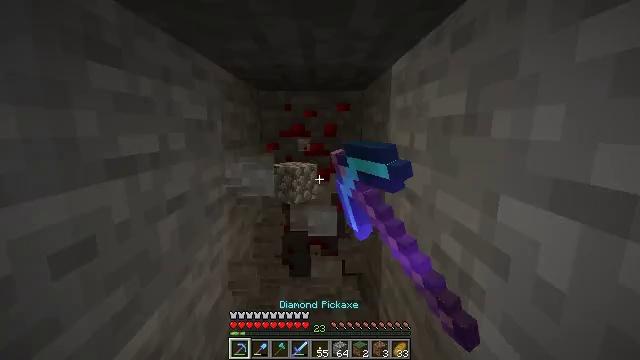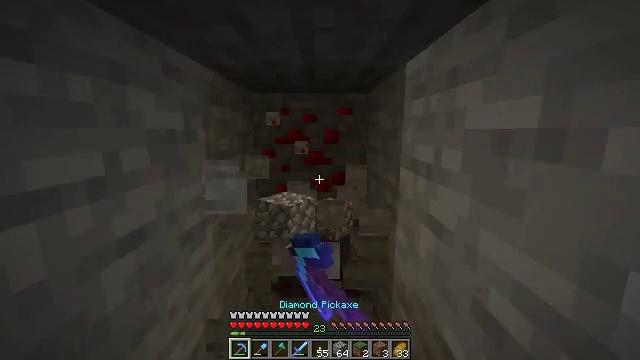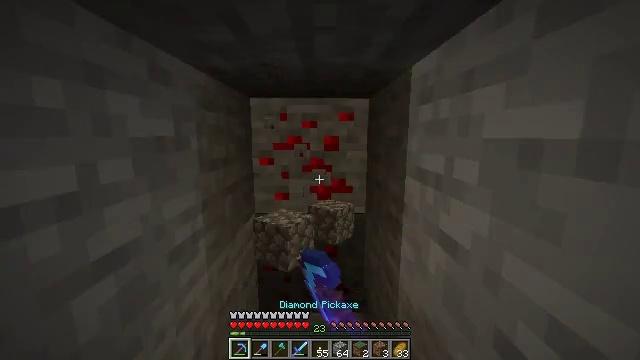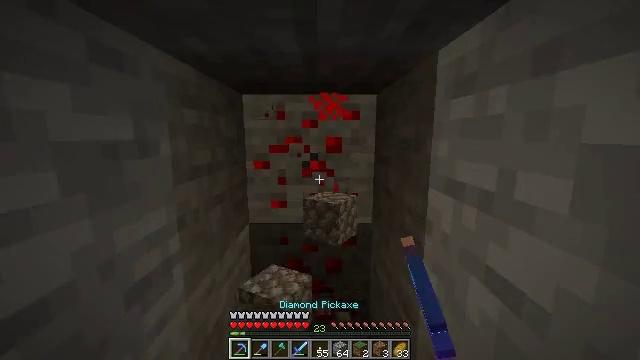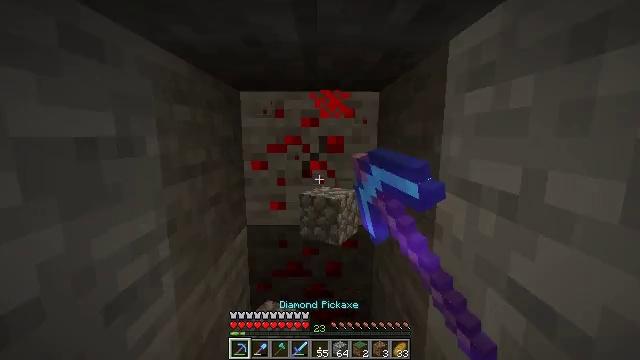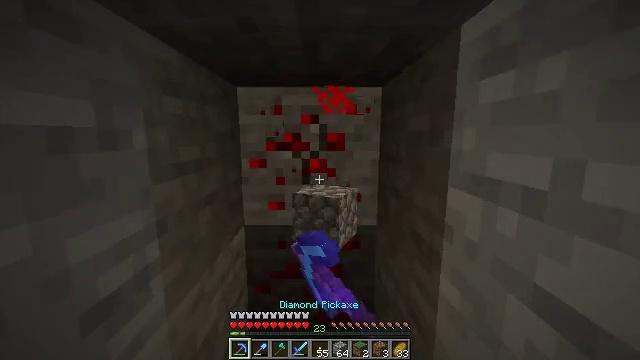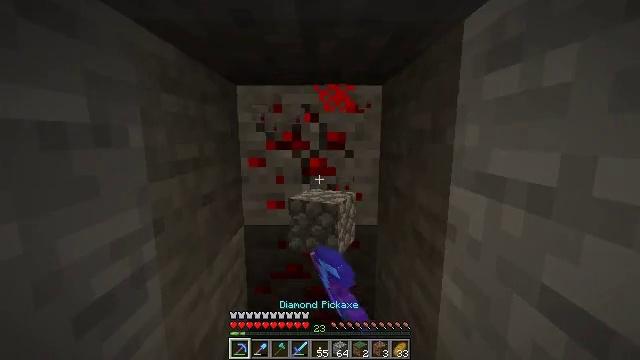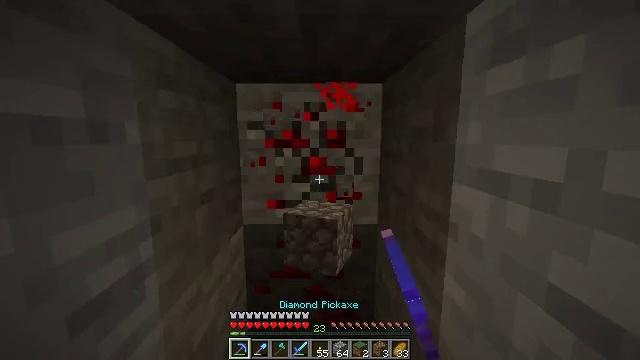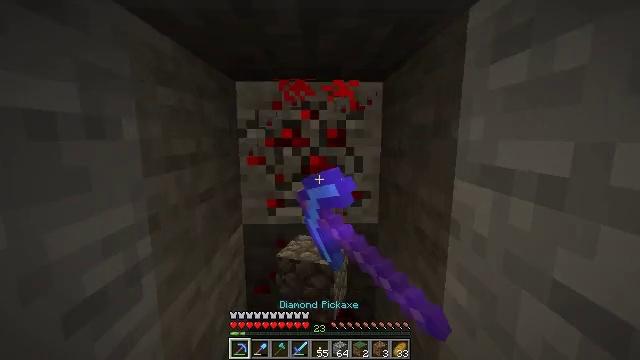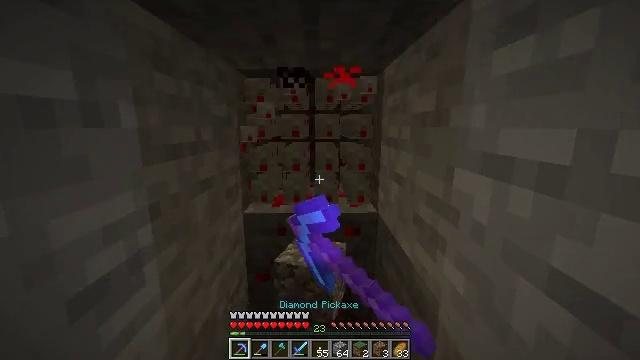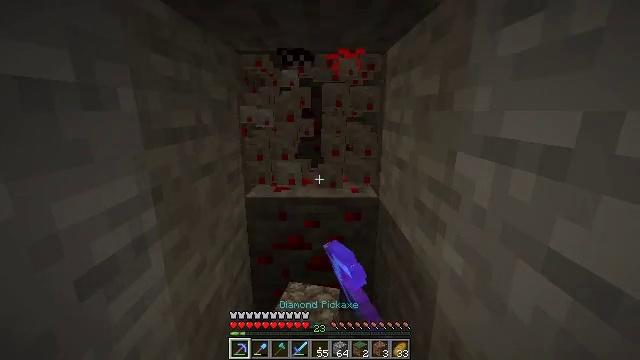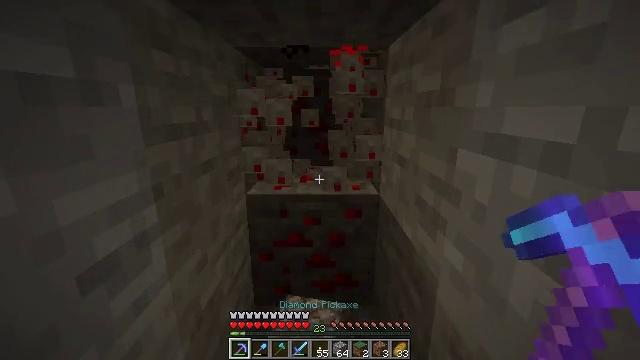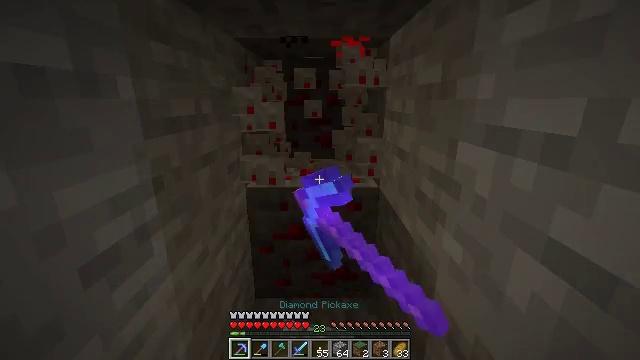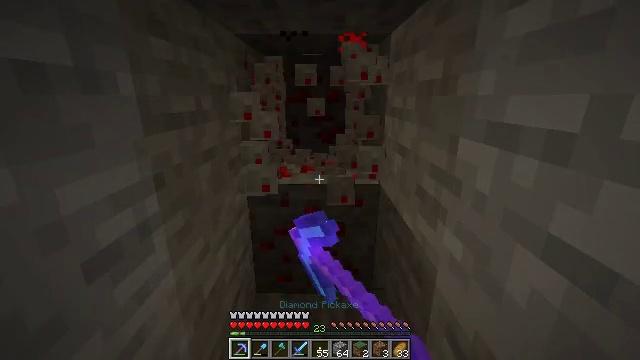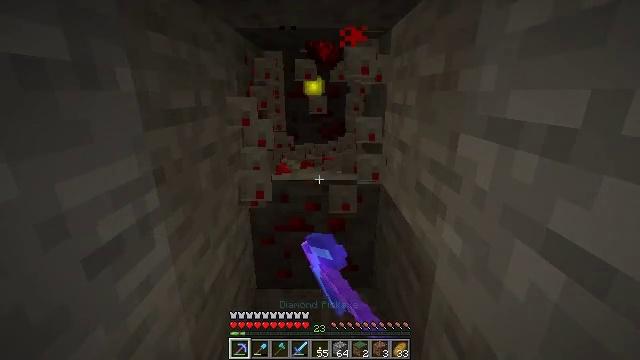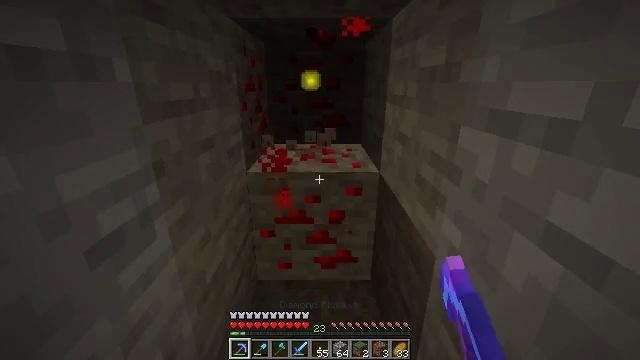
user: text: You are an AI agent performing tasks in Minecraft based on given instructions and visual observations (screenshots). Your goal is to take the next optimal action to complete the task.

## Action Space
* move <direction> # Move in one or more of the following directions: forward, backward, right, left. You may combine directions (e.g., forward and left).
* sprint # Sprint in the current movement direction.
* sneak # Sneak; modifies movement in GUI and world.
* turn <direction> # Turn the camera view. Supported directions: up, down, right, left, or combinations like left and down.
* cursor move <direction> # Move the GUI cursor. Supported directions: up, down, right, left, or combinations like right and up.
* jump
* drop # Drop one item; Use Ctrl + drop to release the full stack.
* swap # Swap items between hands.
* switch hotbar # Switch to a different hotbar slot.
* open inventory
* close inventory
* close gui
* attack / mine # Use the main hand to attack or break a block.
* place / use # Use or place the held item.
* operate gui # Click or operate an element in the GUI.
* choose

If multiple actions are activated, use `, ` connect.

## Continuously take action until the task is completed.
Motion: motion action
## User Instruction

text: Collect redstone ore for crafting and circuits.
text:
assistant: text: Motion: move forward, attack / mine
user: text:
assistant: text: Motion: move forward, turn up, attack / mine
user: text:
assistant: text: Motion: attack / mine
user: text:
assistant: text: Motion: attack / mine
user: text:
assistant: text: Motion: attack / mine
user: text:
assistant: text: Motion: attack / mine
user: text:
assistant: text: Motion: attack / mine
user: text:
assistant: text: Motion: attack / mine
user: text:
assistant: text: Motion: turn down, attack / mine
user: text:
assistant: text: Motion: turn down, attack / mine
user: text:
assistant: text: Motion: attack / mine
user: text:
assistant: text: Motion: turn down, attack / mine
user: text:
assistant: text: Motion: attack / mine
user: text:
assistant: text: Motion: attack / mine
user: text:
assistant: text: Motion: turn down, attack / mine
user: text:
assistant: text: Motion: attack / mine
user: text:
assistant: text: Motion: attack / mine
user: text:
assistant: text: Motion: attack / mine
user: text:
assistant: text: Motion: attack / mine
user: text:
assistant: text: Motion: attack / mine
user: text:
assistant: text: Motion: attack / mine
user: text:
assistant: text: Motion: attack / mine
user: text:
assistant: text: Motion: move forward, attack / mine
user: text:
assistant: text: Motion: move forward, turn up, attack / mine
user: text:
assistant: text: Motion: move forward, turn up, attack / mine
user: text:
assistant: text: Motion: move forward, turn up, attack / mine
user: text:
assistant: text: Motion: move forward, turn up, attack / mine
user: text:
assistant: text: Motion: turn up, attack / mine
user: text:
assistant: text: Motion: attack / mine
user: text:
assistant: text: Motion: attack / mine